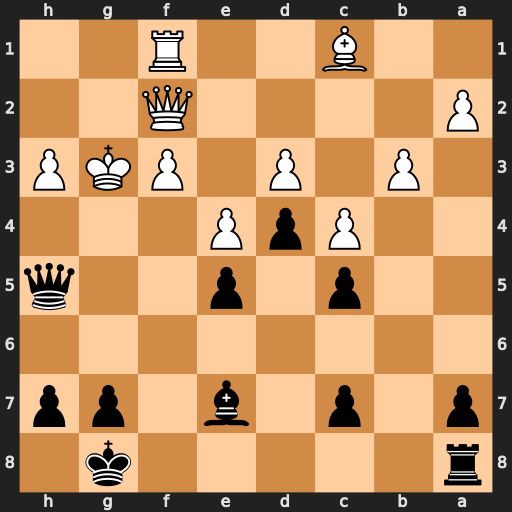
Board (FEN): r5k1/p1p1b1pp/8/2p1p2q/2PpP3/1P1P1PKP/P4Q2/2B2R2
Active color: b
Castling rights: -
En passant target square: -
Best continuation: Bh4+ Kh2 Bxf2